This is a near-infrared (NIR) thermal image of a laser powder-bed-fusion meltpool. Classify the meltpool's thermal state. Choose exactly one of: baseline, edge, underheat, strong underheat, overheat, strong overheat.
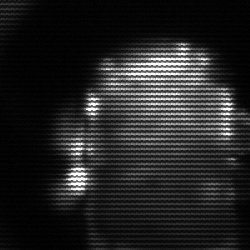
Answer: baseline